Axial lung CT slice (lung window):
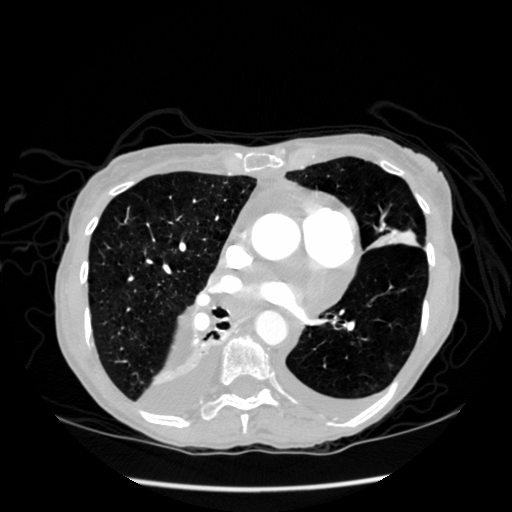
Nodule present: no